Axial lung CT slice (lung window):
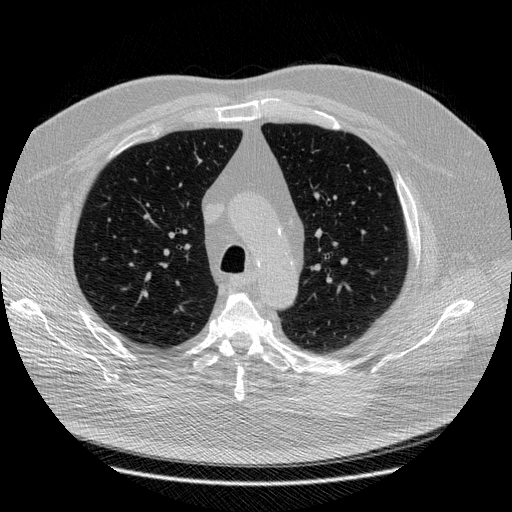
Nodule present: no